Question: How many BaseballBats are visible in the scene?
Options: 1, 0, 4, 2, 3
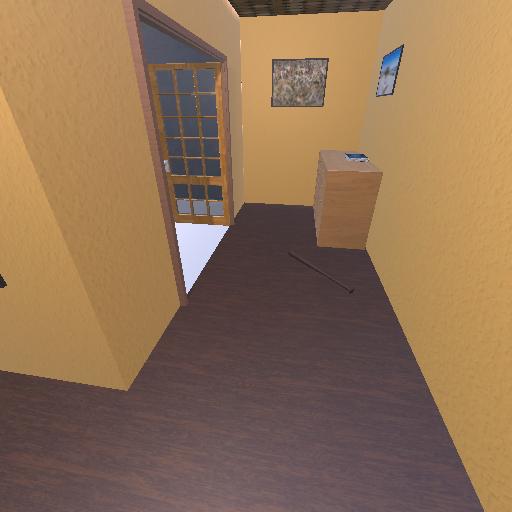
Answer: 1